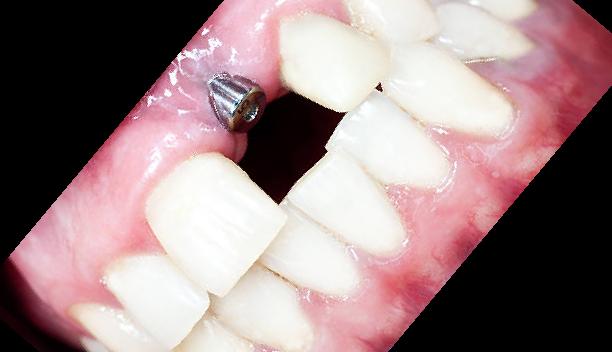
Condition: hypodontia